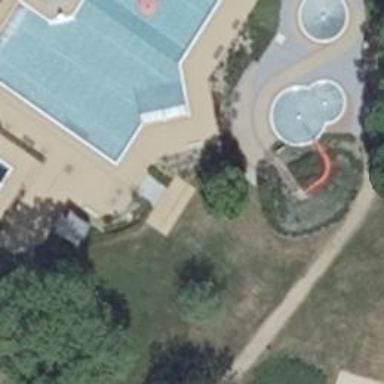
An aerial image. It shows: Swimming pool located in leisure land.